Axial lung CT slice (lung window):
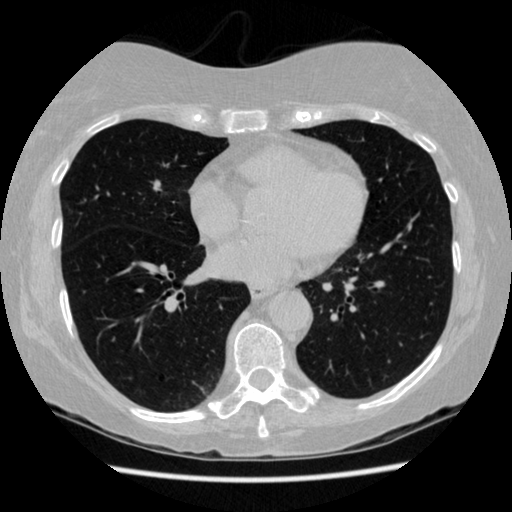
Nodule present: no